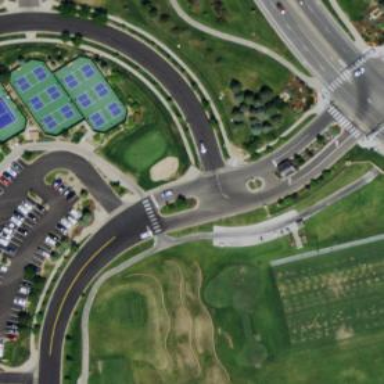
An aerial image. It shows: Path designated for golf carts.